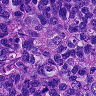
Metastatic tissue present: yes